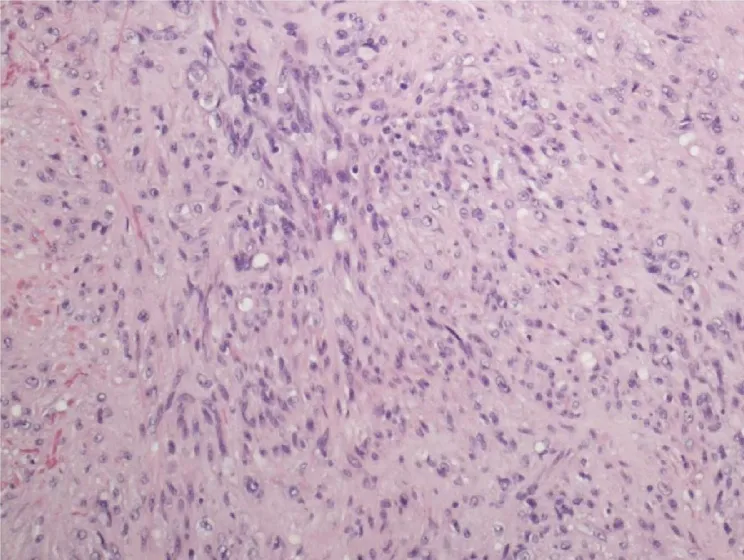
(H & E, original magnification 200x) Areas of both epithelioid and spindle cells within the tumor.
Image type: pathology (h&e)